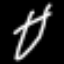
Label: squiggle